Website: apple
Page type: address-validator
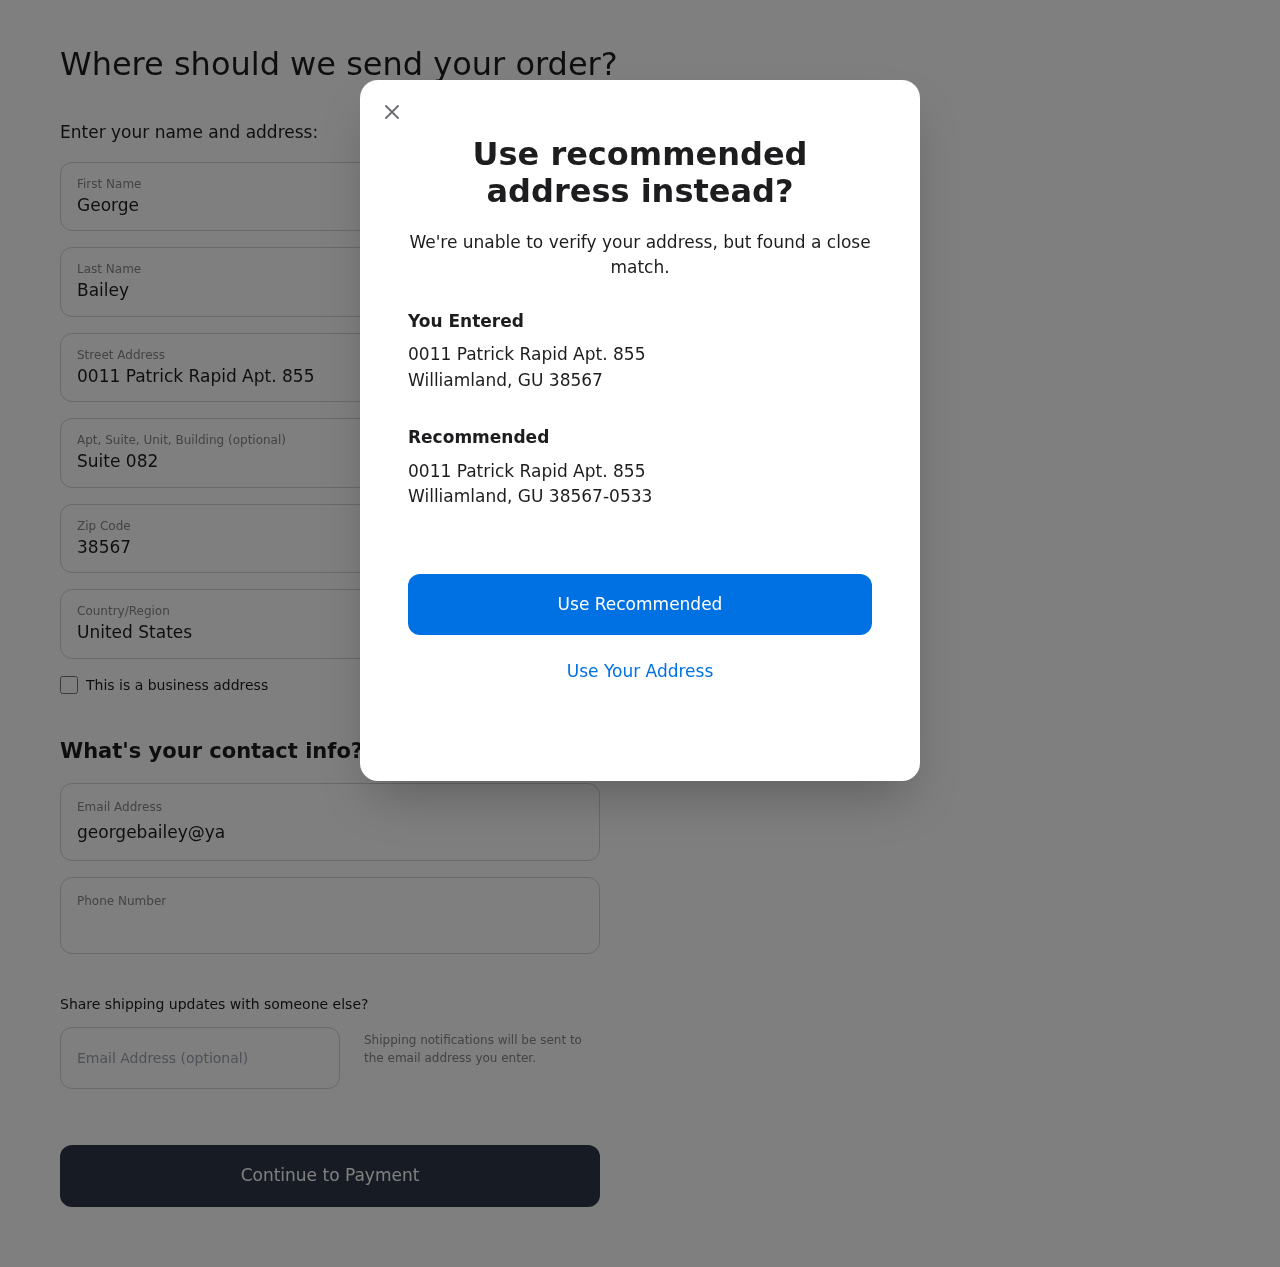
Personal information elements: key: PII_CITY
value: Williamland
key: PII_COUNTRY
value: United States
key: PII_EMAIL
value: georgebailey@yahoo.com
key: PII_FIRSTNAME
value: George
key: PII_GIFT_EMAIL
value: mary.johnson@yahoo.com
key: PII_LASTNAME
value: Bailey
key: PII_PHONE
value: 2456408756
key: PII_POSTCODE
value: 38567
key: PII_POSTCODE_FULL
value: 38567-0533
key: PII_STATE_ABBR
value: GU
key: PII_STREET
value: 0011 Patrick Rapid Apt. 855
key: PII_STREET2
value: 0011 Patrick Rapid Apt. 855
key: PII_STREET2
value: Suite 082
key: PII_CITY2
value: Williamland
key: PII_STATE_ABBR2
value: GU